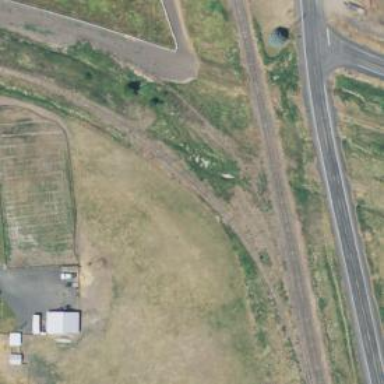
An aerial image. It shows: Rail spur service.